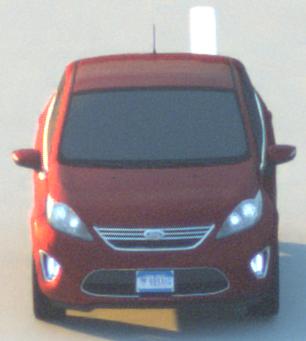
Make: Ford
Model: Fiesta
Detailed model: ’09 Sedan (seventh series)
Model produced from: 2010
Model produced until: 2017
Doors: 4
Color: red
Road condition: dry road
Daytime: sunrise or sunset
Contrast: medium contrast